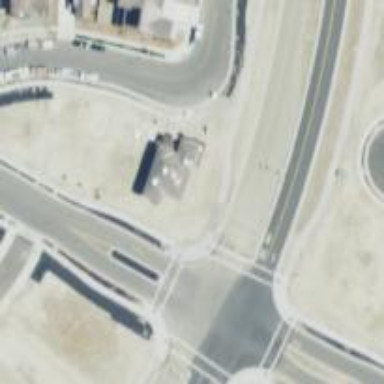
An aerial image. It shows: Marked road crossing.